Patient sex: M
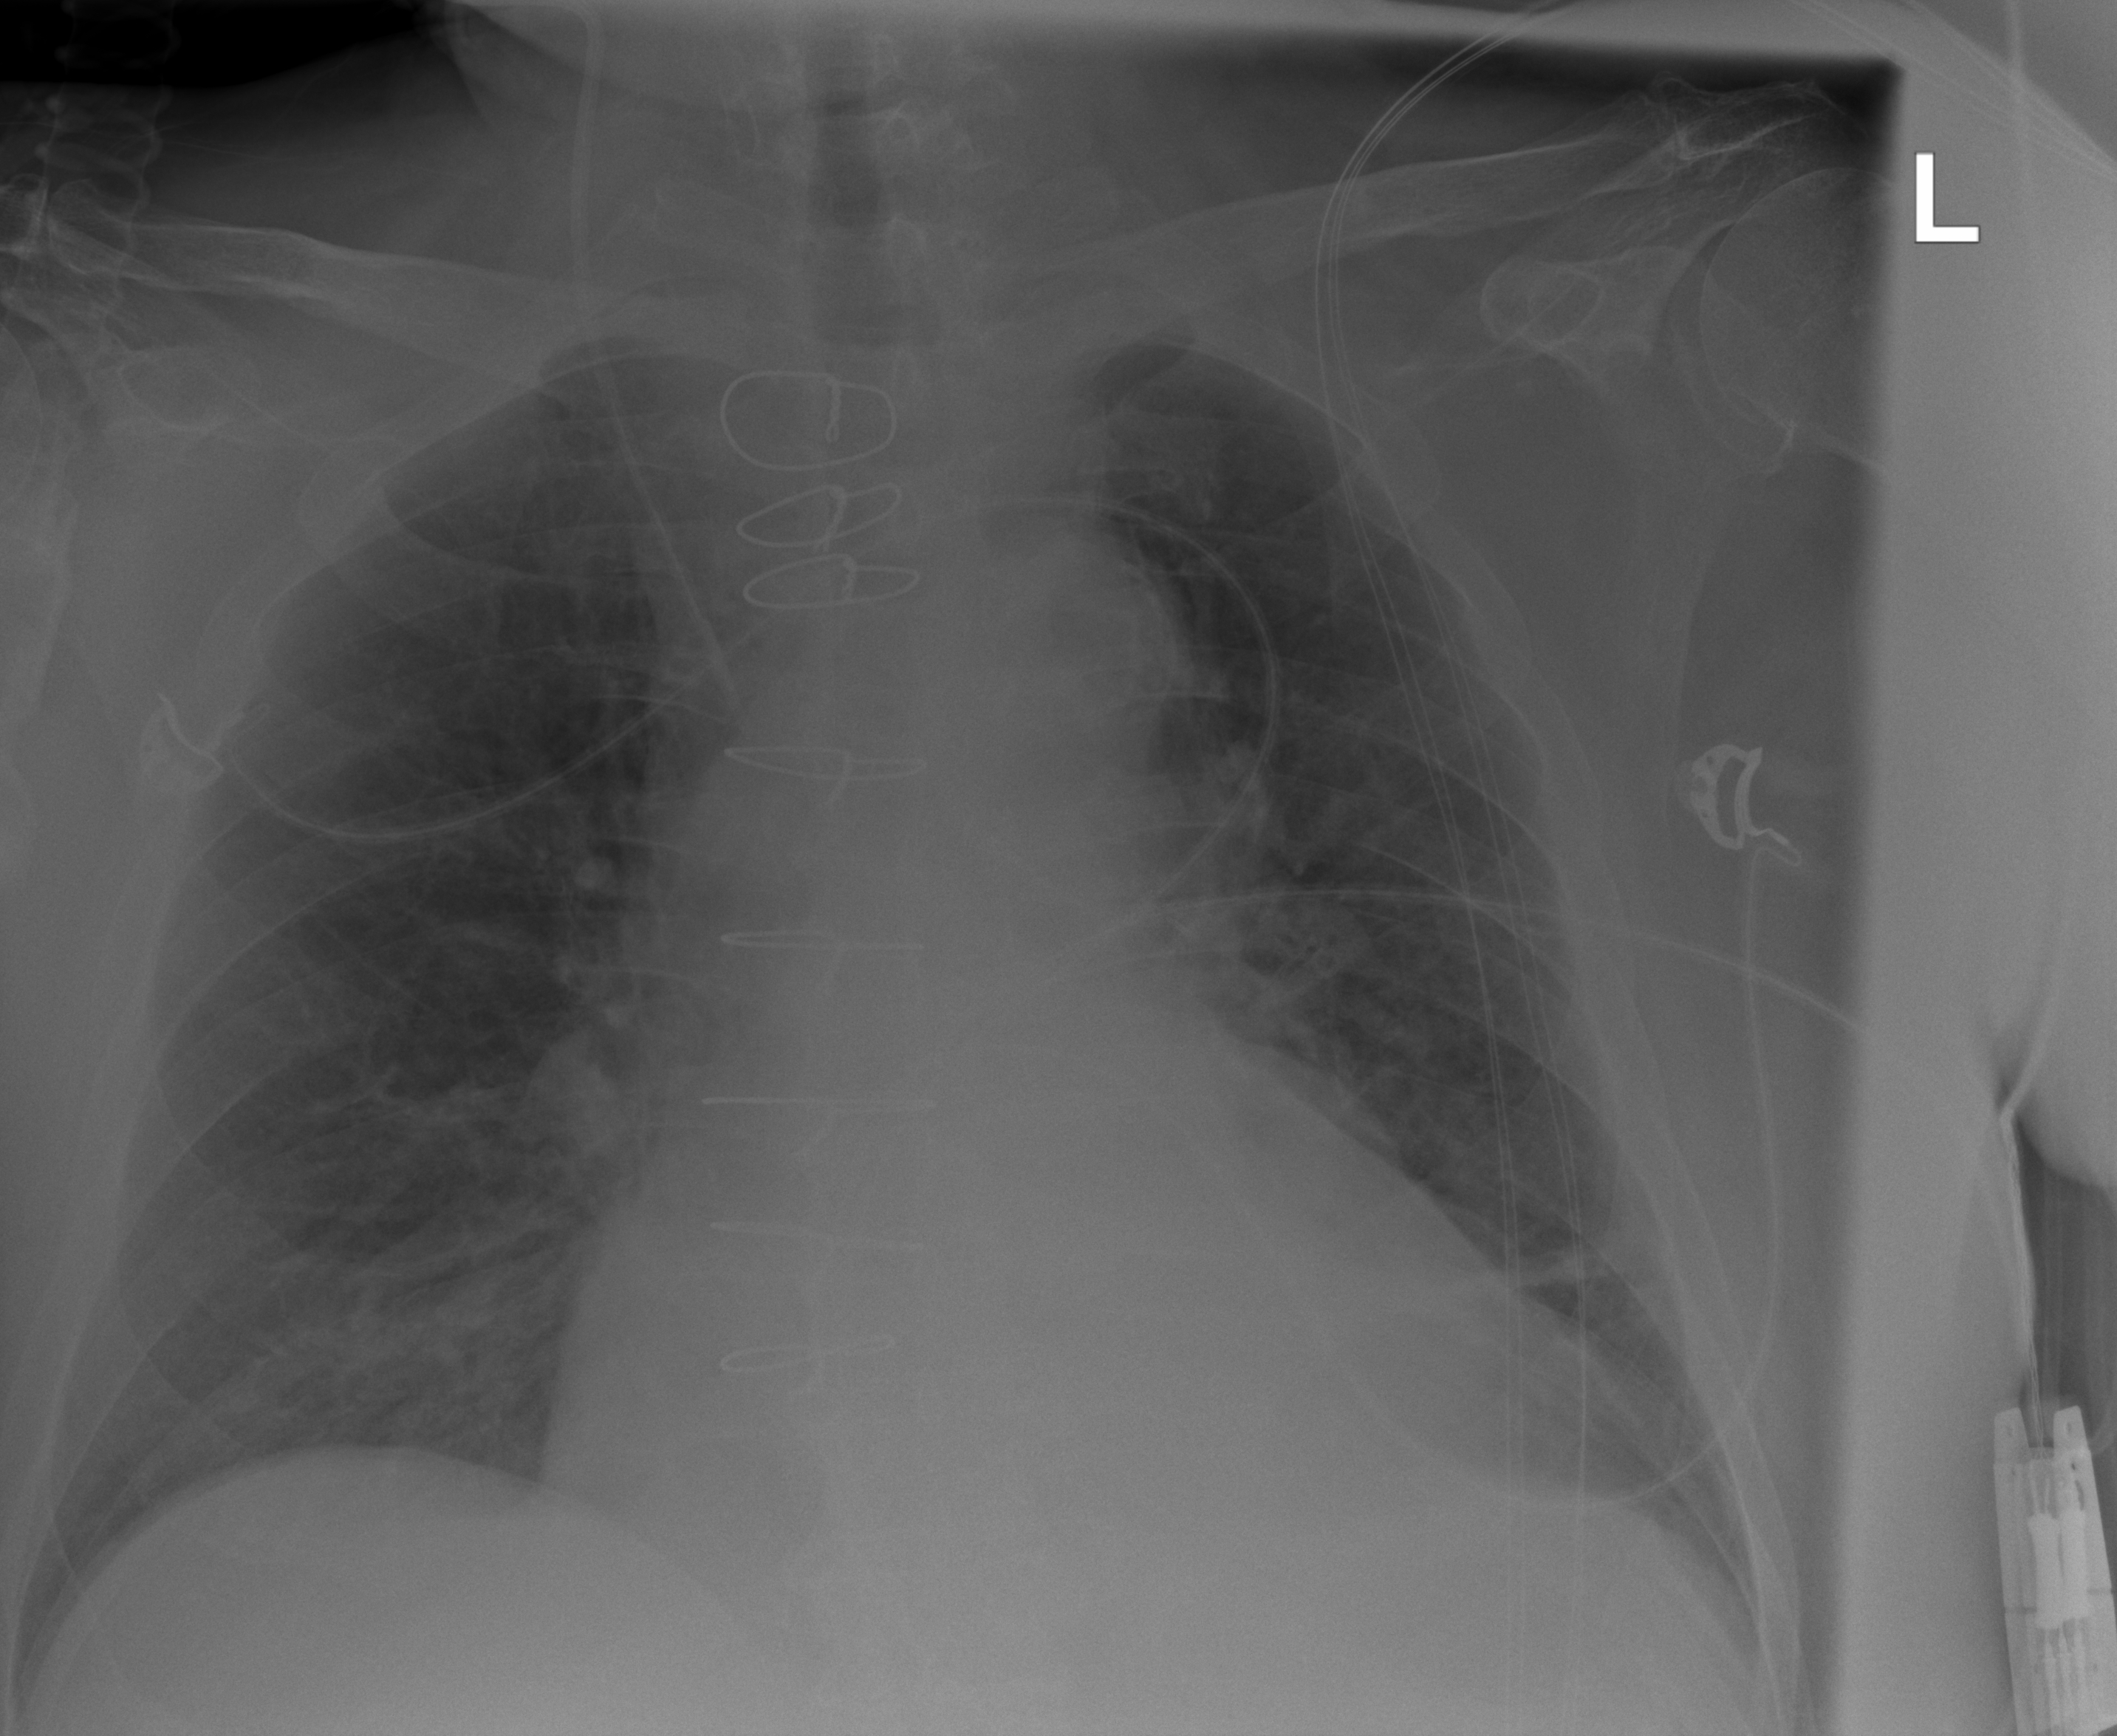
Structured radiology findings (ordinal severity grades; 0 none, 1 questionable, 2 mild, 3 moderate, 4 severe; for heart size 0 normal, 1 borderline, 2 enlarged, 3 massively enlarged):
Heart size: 2
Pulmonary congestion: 0
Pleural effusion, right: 0
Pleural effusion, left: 0
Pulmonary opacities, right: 2
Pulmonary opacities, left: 0
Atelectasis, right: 2
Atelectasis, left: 2